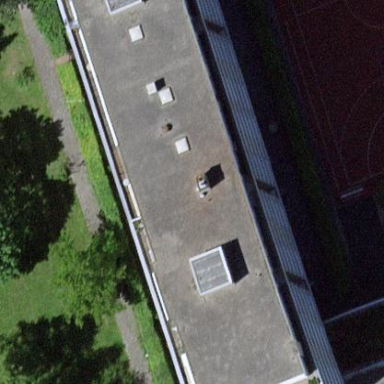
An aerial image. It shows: View of apartment building.